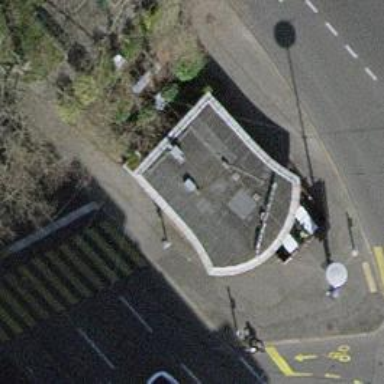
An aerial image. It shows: Fast food establishment.